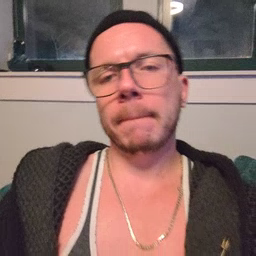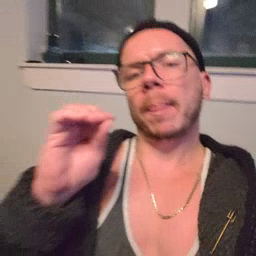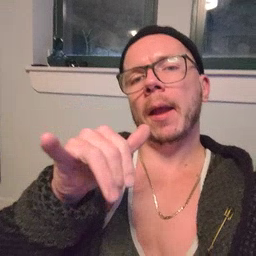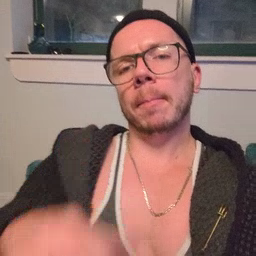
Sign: that